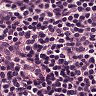
Metastatic tissue present: no